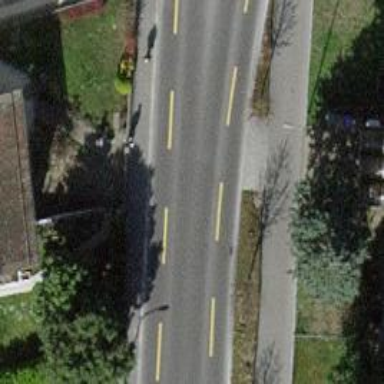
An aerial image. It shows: Unclassified road with asphalt surface and designated cycle lane.